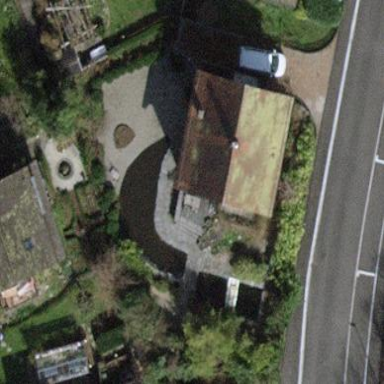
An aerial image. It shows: Detached building.